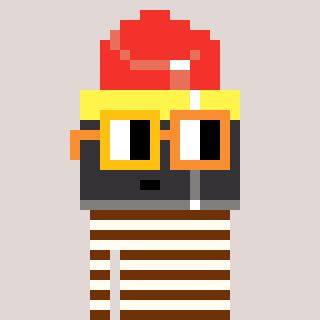
a pixel art character with square yellow and orange glasses, a lipstick-shaped head and a grayscale-colored body on a warm background